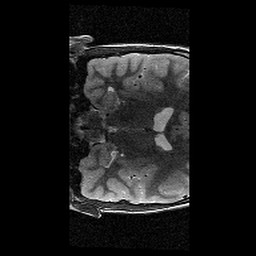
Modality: T2w
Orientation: coronal
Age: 10
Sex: male
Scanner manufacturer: siemens
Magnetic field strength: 3 T
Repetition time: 9.23 s
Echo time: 0.067 s